Aerial crown-view tile of a tropical tree (Barro Colorado Island, Panama), acquired 20240813:
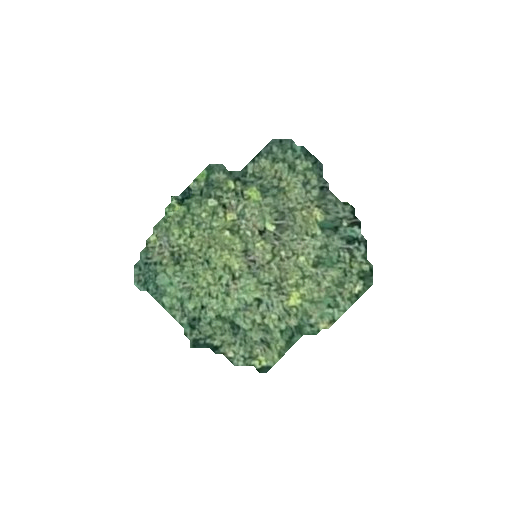
Species: Dendropanax arboreus
GBIF accepted scientific name: Dendropanax arboreus
Crown area: 53.358 m²